Question: I've written python code that generates a two column dataframe containing a list of our staff, and the team they're assigned to that day (ie column A: staff member, column B: team). From this 'dataframe', I'd like to generate a '.txt' file or a string formatted as follows:
(line break)
(line break)
(line break)
(line break)
(line break)
(line break)
etc.
I have tried using 'df.pivot()' to achieve something similar, but didn't have much luck. Apologies if this is a very basic question, I'm learning all of this as I go. Thank you!

Desired Output:
Winning Team
Dave
Alex
Sabrina
Losing Team
John
Douglas
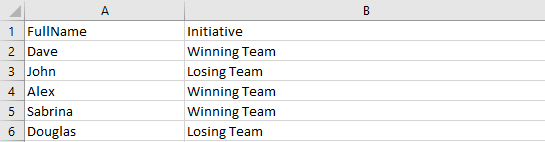
Answer: '''
import pandas as pd
df = pd.DataFrame({"Staff":["Julie", "Max", "Sam", "Paula", "Mary"],
"Team": ["Team 1", "Team 2", "Team 3", "Team 2", "Team 1"]})
grouped = df.groupby("Team")
result_string = ""
for team, group in grouped:
result_string += (team + "
")
for person in group["Staff"]:
result_string += (" " + person + "
")
print(f'Dataframe:
{df}')
print('______________
Result String:')
print(result_string)
'''
PRINTS THE FOLLOWING:
<URL>